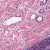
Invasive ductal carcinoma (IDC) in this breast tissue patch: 0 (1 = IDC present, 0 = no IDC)